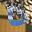
Label: 0